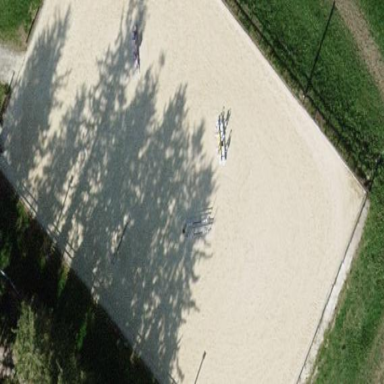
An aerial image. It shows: Equestrian pitch for leisure land activities.